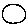
Label: circle